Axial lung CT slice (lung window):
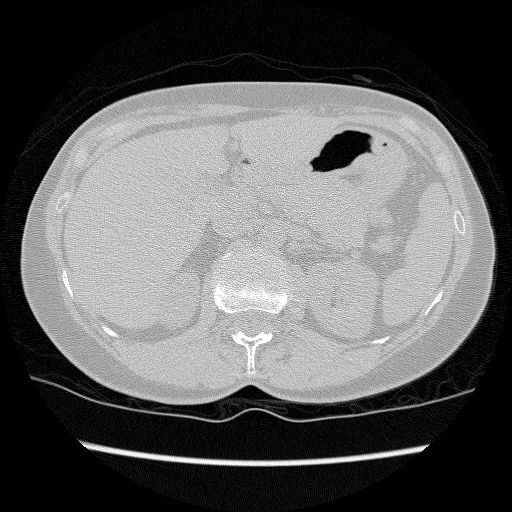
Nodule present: no